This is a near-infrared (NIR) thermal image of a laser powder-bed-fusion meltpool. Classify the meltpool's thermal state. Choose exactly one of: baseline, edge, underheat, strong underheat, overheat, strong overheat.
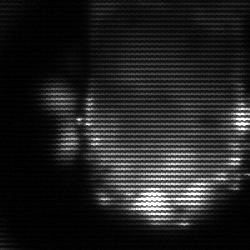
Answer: baseline